Aerial crown-view tile of a tropical tree (Barro Colorado Island, Panama), acquired 20250818:
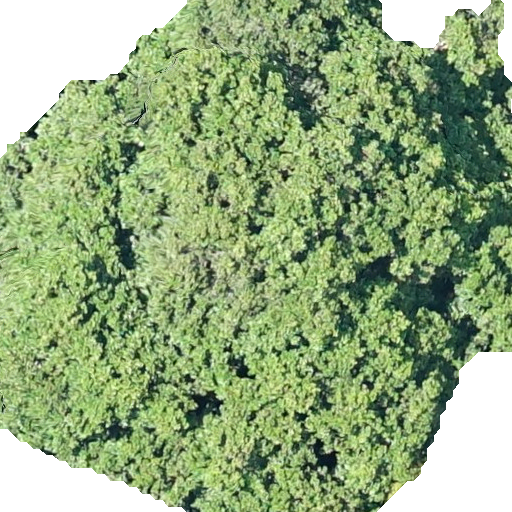
Species: Prioria copaifera
GBIF accepted scientific name: Prioria copaifera
Crown area: 353.497 m²